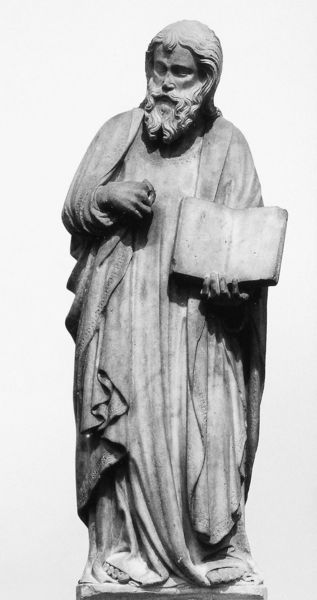
Titel: Vier Heiligenstatuetten vom Gewände des Hauptportals des Doms
Künstler: Piero di Giovanni Tedesco
Institution: Florenz, Domopera
Schlagwörter: fuß, hand, mann, schatten, umhang, weiß, grau, hell, licht, marmor, schwarz, tuch, bart, arm, bibel, falten, halten, sockel, stein, hände, gewand, haare, mantel, stehend, saum, skulptur, statue, füße, plastik, zehen, zeigen, geschlossen, foto, fotografie, offen, buch, steht, barfuß, mönch, heiliger, gelehrter, petrus, mamor, bildhauer, apostel, missionar, gewnad, guckt, wallende gewänder